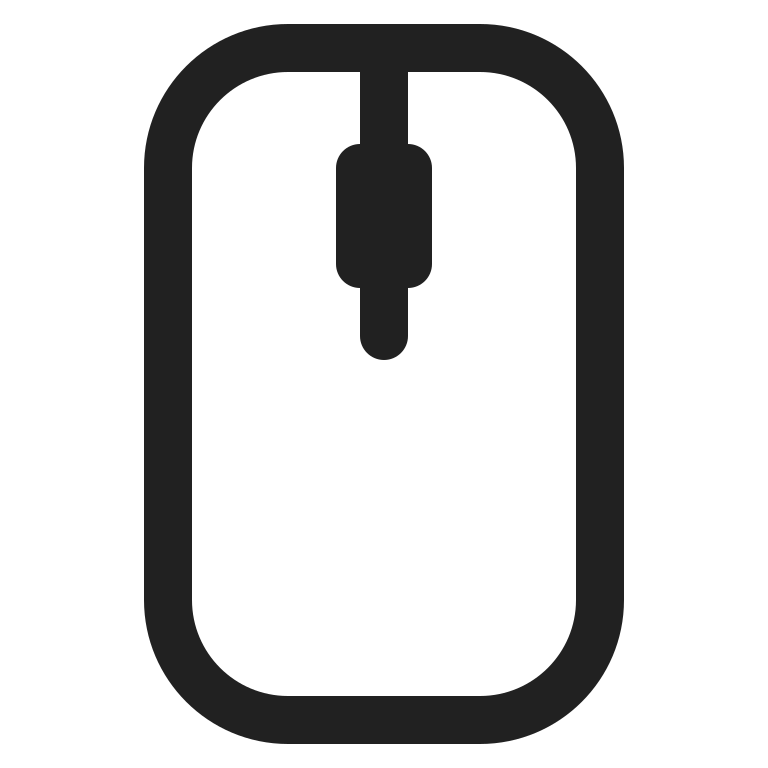
computer mouse high contrast